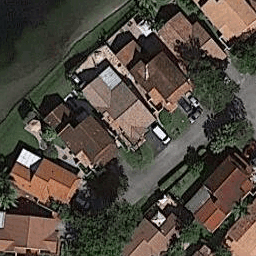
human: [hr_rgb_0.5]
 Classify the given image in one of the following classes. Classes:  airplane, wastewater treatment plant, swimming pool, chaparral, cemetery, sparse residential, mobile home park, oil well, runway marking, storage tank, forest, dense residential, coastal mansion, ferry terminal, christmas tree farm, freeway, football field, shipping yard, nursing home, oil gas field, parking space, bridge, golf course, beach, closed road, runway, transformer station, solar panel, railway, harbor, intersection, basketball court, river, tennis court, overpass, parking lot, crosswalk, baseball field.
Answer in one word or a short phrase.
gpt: coastal mansion